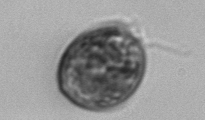
Label: Prorocentrum